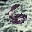
Label: 6